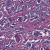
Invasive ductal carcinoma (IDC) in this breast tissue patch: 1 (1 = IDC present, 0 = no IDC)